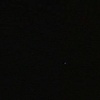
Label: space